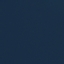
Land use / land cover: SeaLake